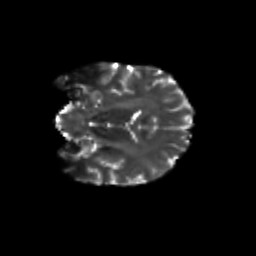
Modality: T2w
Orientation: coronal
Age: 19
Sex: female
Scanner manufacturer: siemens
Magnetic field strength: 3 T
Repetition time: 3.5 s
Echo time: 0.125 s